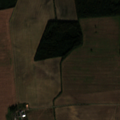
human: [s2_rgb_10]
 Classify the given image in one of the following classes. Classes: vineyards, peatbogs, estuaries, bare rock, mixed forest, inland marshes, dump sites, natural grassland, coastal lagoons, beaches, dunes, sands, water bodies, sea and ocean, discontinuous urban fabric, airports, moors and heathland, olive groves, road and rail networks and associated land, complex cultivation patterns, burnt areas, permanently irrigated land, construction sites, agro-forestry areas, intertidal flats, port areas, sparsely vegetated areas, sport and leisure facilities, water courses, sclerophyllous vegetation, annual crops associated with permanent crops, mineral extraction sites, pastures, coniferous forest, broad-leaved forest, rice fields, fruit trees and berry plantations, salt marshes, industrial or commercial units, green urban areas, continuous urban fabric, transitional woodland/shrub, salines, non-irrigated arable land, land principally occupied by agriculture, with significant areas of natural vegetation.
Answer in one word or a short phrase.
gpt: non-irrigated arable land, broad-leaved forest